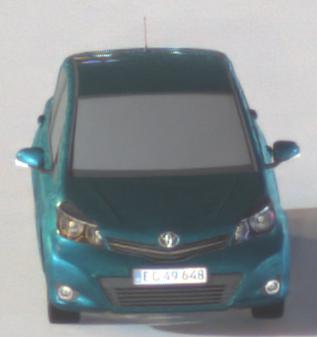
Make: Toyota
Model: Yaris 1.0
Detailed model: Yaris (XP9)
Model produced from: 2009/01
Model produced until: 2010/10
Doors: 3
Color: blue
Road condition: dry road
Daytime: night
Contrast: high contrast